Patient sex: M
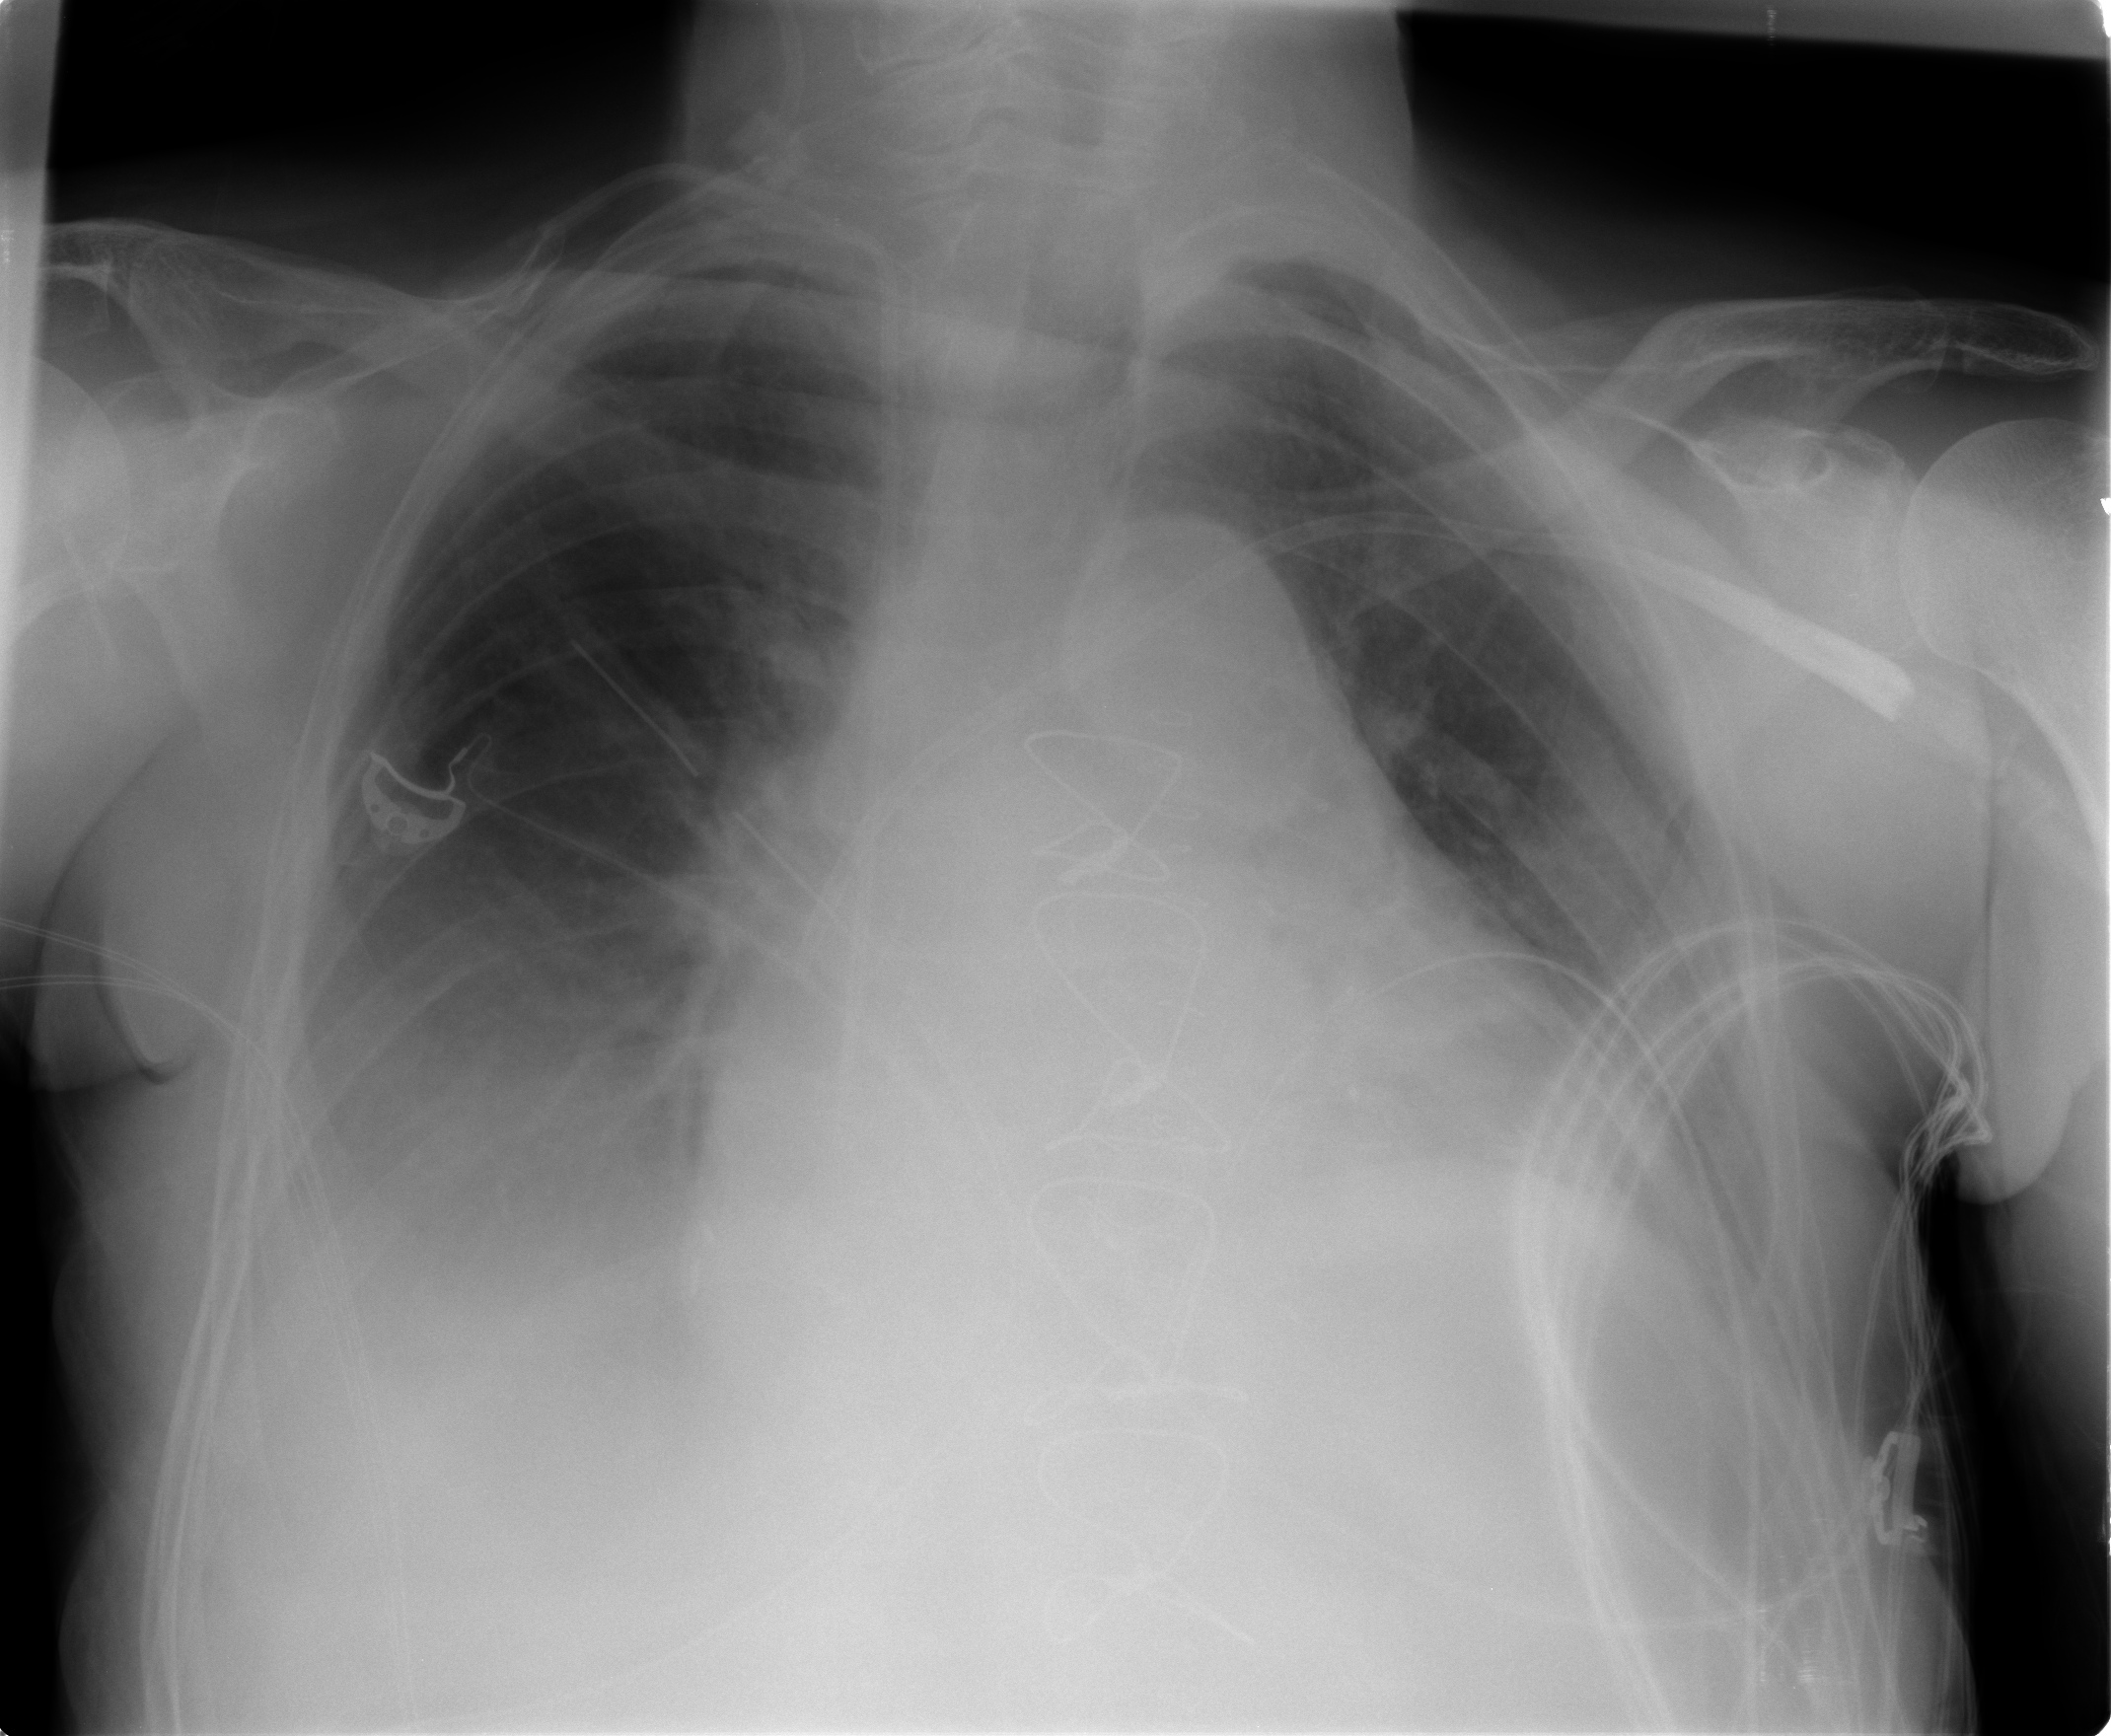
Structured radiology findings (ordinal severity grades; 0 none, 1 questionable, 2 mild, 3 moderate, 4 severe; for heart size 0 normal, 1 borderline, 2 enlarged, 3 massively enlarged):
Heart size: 2
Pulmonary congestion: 2
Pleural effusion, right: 2
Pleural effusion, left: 2
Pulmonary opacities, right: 1
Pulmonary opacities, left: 2
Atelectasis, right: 2
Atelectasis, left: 2